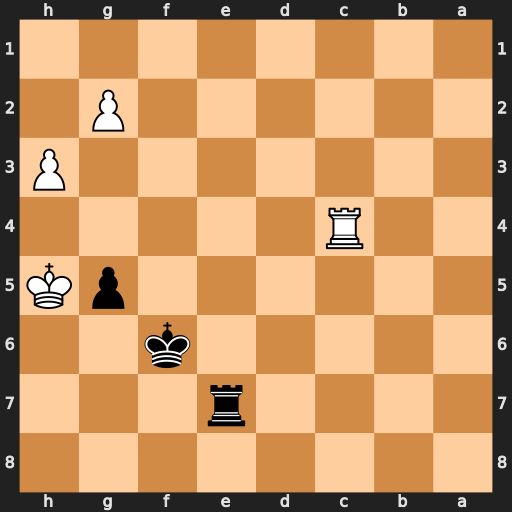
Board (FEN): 8/4r3/5k2/6pK/2R5/7P/6P1/8
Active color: b
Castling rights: -
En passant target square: -
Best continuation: Rh7+ Kg4 Rh4+ Kf3 Rxc4